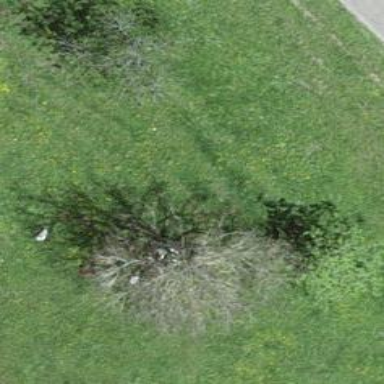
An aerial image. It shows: Single tag "natural: tree."